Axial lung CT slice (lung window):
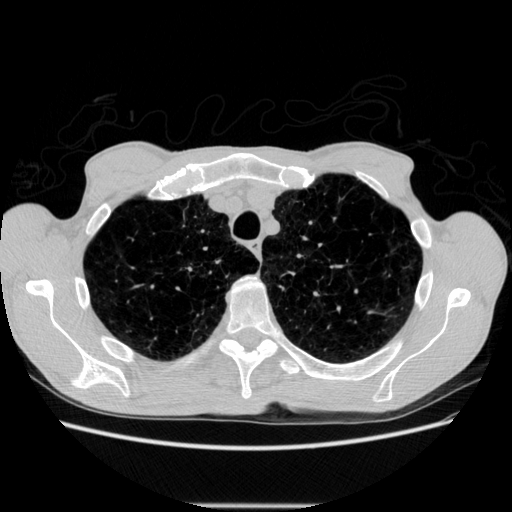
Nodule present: no